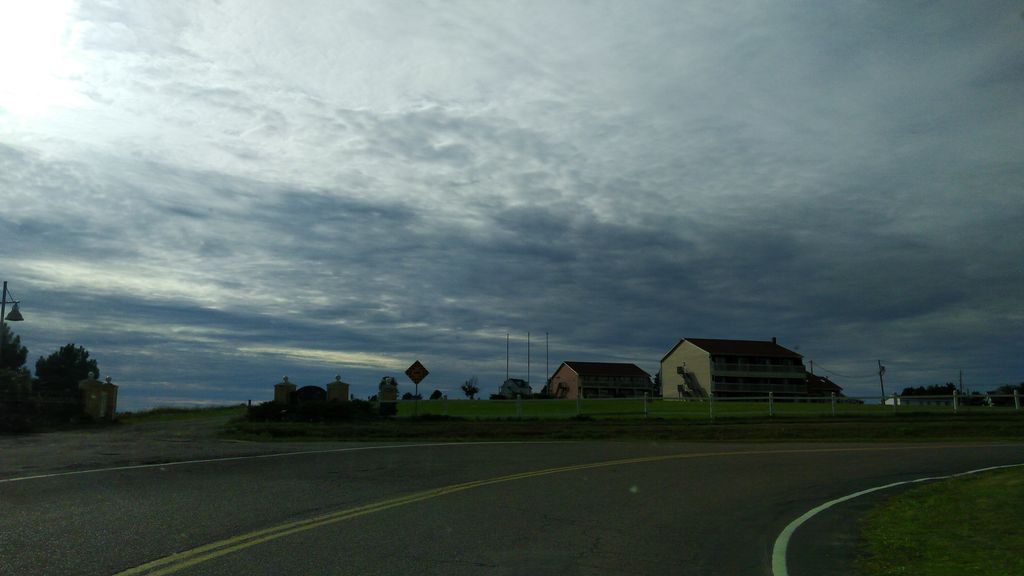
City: charlottetown